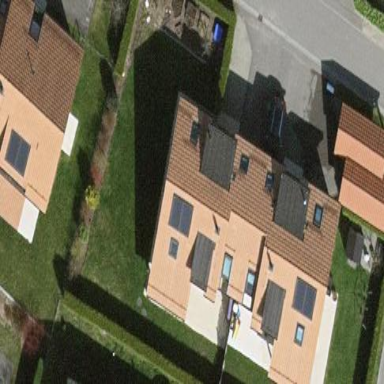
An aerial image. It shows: Simple house.